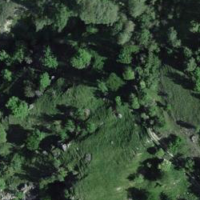
EUNIS habitat code: 45
Species observed at this site:
Odontites luteus